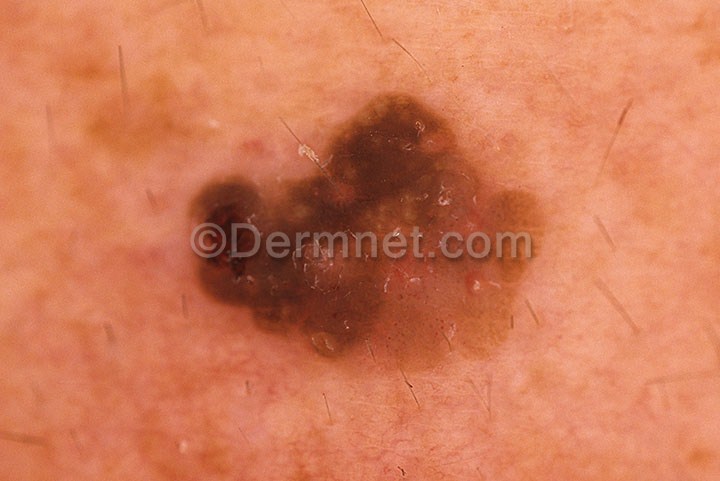
Disease: Seborrheic Keratoses and other Benign Tumors